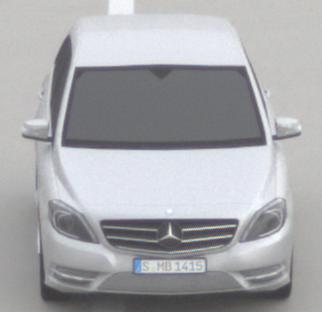
Make: Mercedes-Benz
Model: B 180 BlueEFFICIENCY
Detailed model: B-Class (246)
Model produced from: 2011/11
Model produced until: 2012/10
Doors: 5
Color: white
Road condition: dry road
Daytime: morning or afternoon
Contrast: low contrast